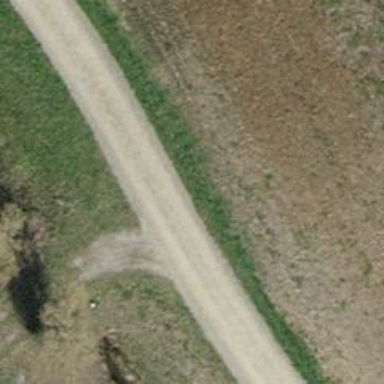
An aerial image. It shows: Gravel track with grade2 quality.